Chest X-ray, PA view. Patient: 57 years old, sex F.
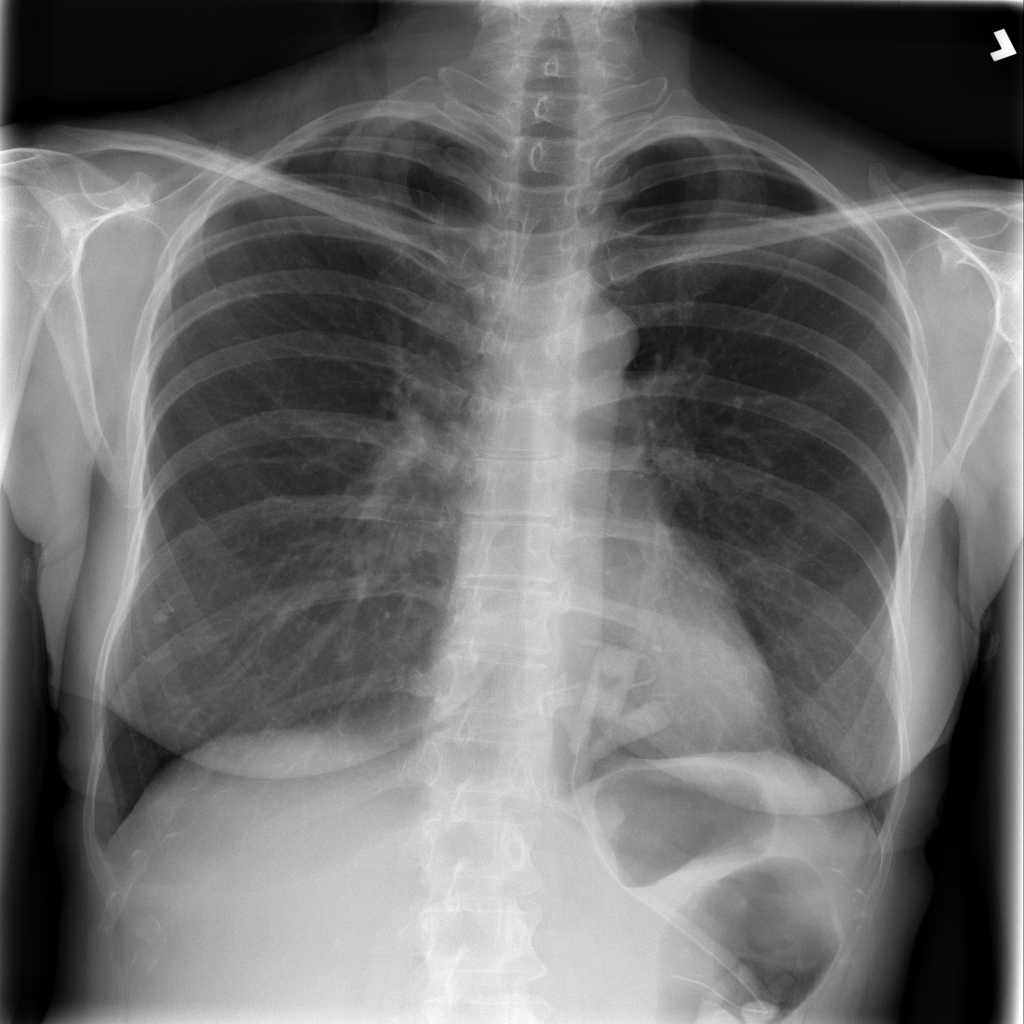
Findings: No Finding